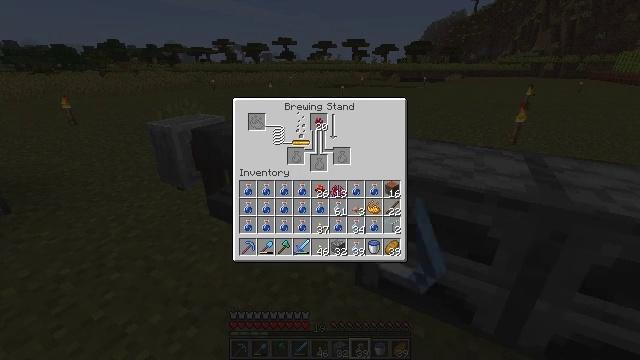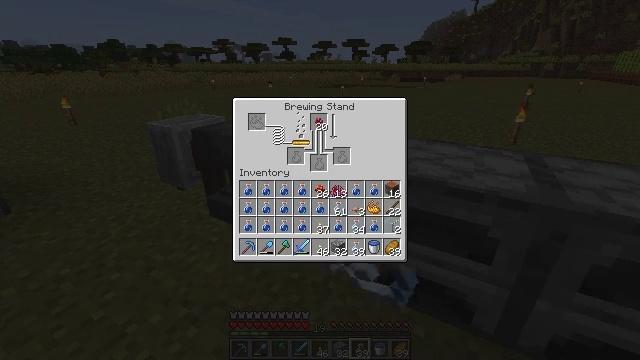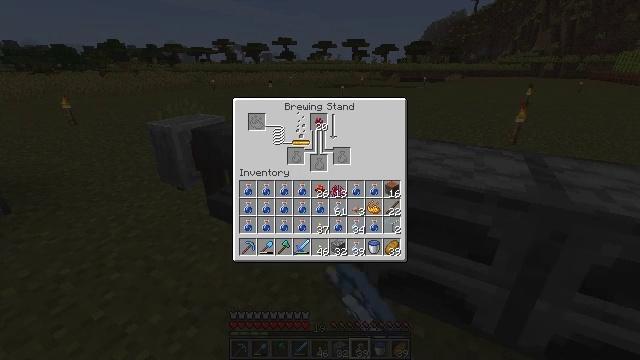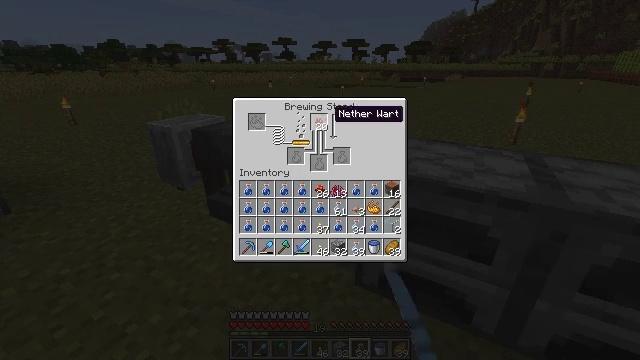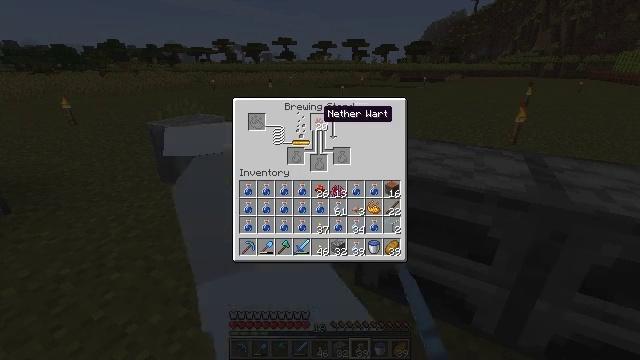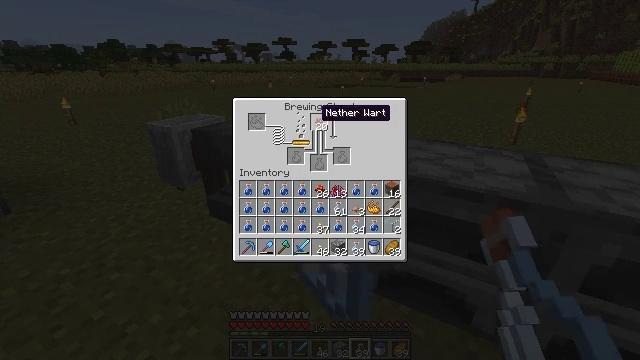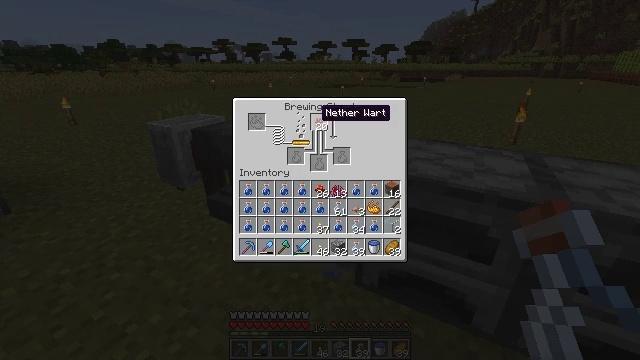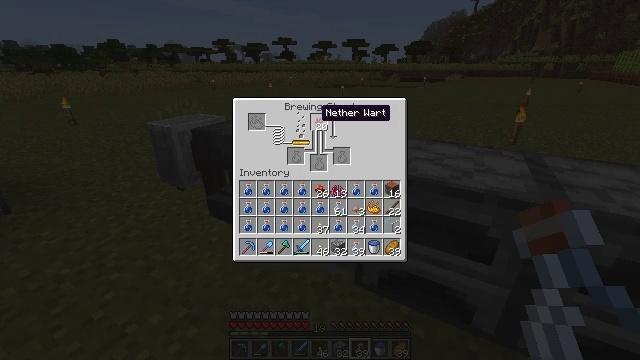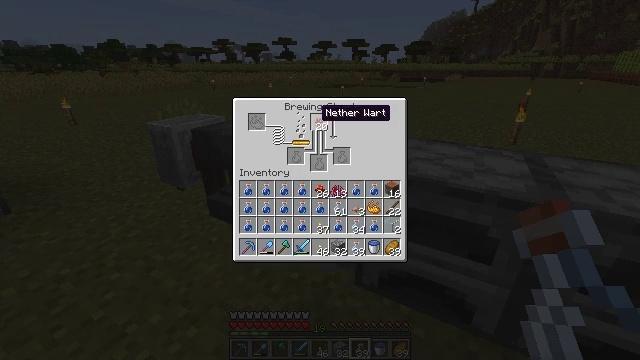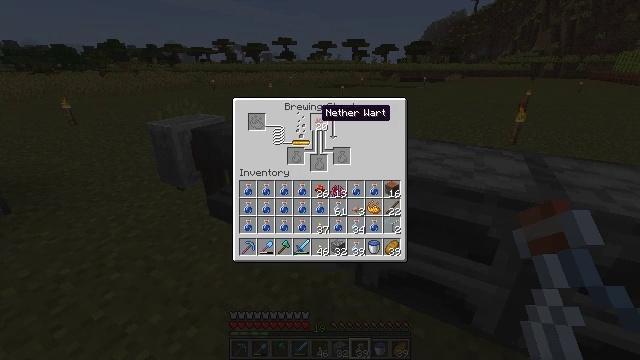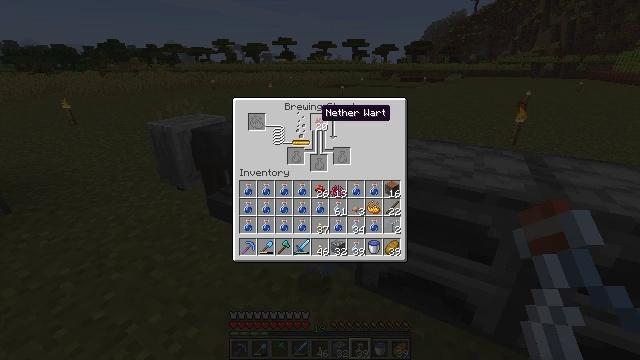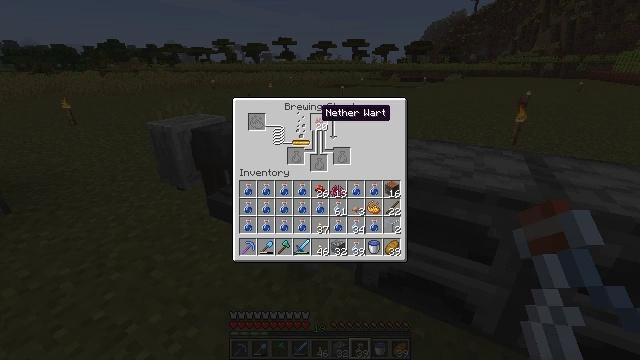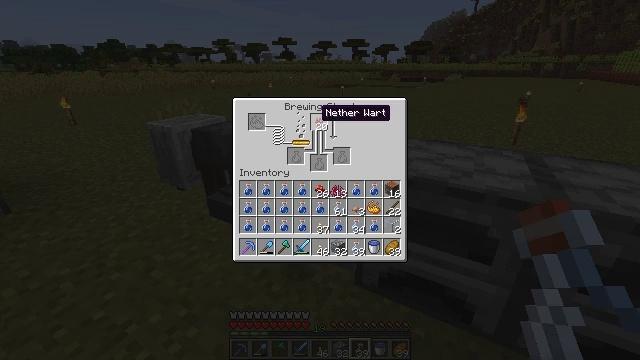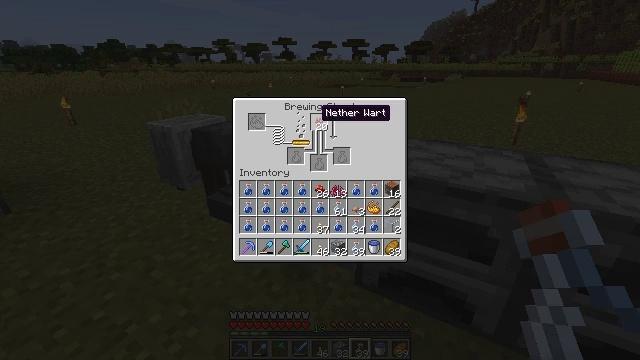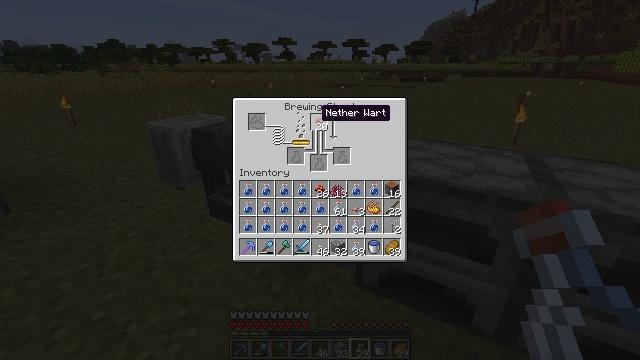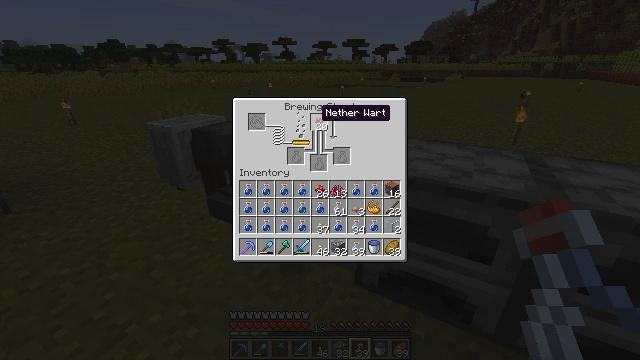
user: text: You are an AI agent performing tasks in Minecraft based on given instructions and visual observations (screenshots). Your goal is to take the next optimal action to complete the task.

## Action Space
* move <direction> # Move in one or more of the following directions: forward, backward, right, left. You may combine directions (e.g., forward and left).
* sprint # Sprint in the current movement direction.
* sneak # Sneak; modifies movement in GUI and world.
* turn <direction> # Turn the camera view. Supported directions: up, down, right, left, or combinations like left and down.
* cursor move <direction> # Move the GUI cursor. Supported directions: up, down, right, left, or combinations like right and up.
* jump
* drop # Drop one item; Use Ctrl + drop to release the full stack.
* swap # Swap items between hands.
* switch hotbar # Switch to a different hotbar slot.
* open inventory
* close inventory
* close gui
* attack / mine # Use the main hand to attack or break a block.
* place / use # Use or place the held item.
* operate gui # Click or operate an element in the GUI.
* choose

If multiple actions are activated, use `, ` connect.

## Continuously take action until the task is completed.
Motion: motion action
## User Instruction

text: Remove a glass bottle from the inventory.
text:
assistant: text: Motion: cursor move left and down
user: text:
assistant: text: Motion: cursor move left and down
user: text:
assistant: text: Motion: cursor move left and down
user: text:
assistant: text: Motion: cursor move left
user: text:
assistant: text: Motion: no_op
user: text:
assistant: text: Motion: no_op
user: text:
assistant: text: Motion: no_op
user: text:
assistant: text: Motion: no_op
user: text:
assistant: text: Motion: no_op
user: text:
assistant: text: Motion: no_op
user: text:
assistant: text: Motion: no_op
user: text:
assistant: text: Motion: no_op
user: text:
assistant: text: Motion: no_op
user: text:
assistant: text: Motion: no_op
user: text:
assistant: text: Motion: no_op
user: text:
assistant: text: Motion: no_op
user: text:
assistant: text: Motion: no_op
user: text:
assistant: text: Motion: no_op
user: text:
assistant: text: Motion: no_op
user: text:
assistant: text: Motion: cursor move left and up
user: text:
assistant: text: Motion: no_op
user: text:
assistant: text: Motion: no_op
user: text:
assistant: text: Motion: no_op
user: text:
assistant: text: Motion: no_op
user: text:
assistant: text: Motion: no_op
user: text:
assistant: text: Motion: no_op
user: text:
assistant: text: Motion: no_op
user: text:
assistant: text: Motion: no_op
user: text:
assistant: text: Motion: cursor move down
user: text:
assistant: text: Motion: no_op